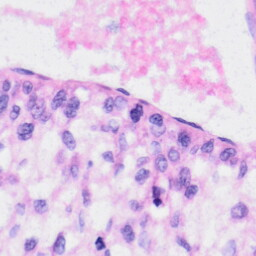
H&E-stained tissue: Liver